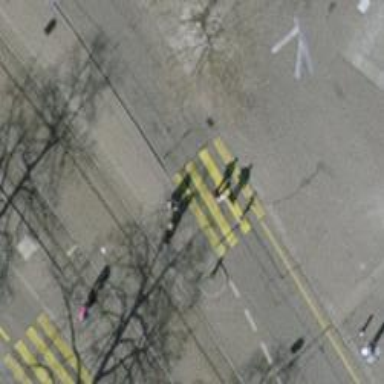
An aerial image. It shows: Kerb barrier.